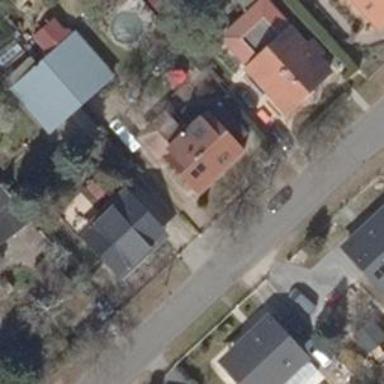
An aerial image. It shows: Driveway.